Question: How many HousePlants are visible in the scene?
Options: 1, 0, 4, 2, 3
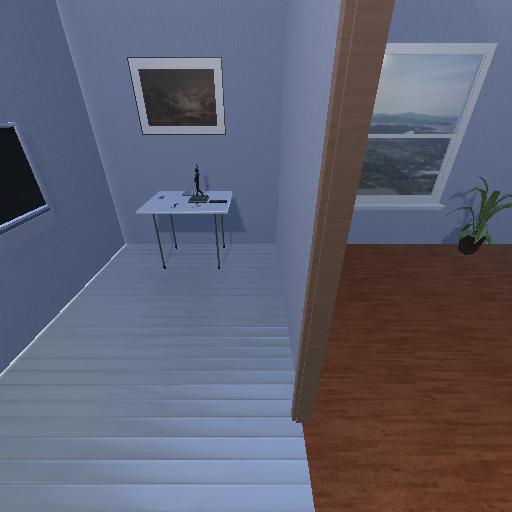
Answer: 1